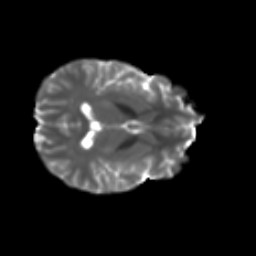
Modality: T2w
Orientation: axial
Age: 30
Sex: female
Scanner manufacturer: ge
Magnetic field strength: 3 T
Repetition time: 7.8 s
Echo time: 0.0606 s